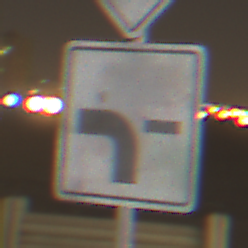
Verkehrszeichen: VerlaufVorfahrtsstrasse6
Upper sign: Vorfahrtsstrasse
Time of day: Night
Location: Outdoor (Urban)
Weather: PartlyCloudy
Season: NotSpecified
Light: Artificial